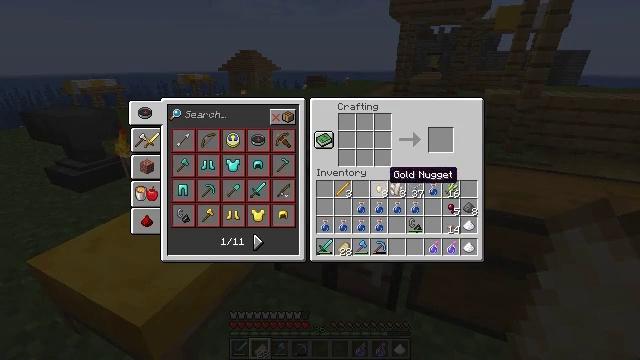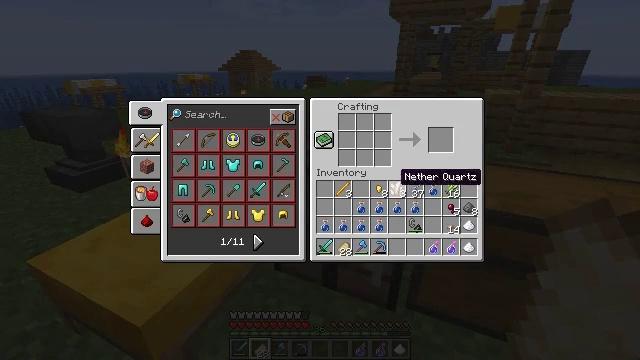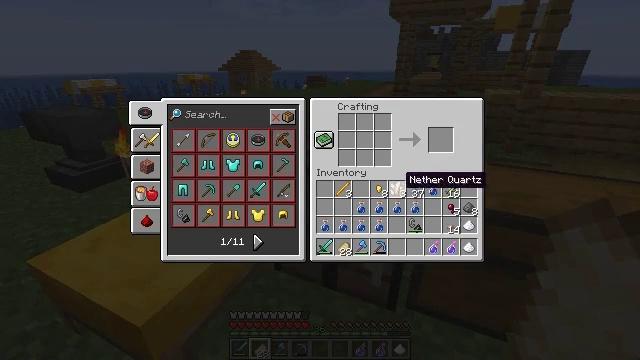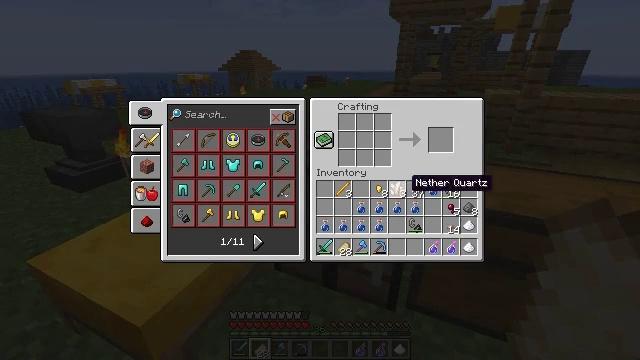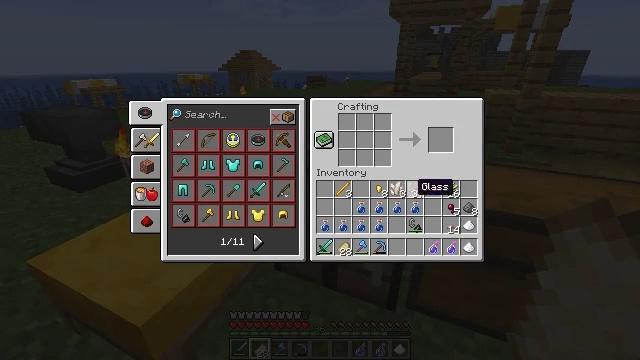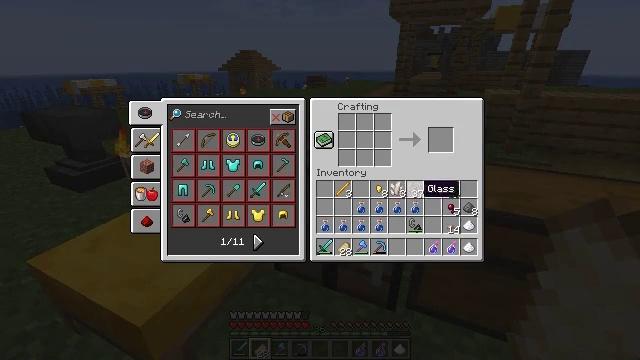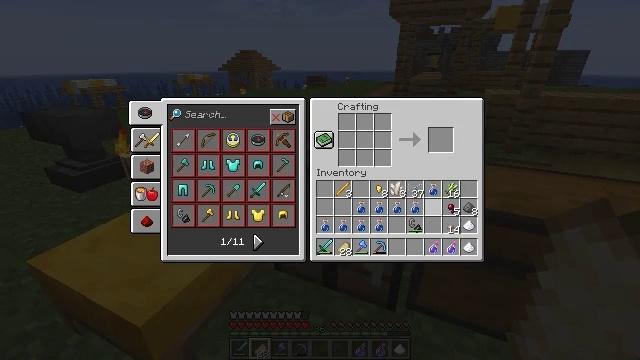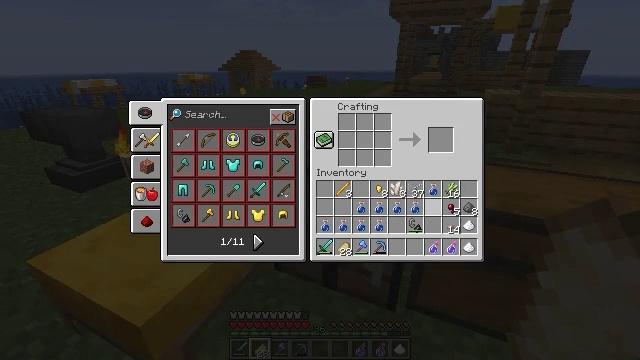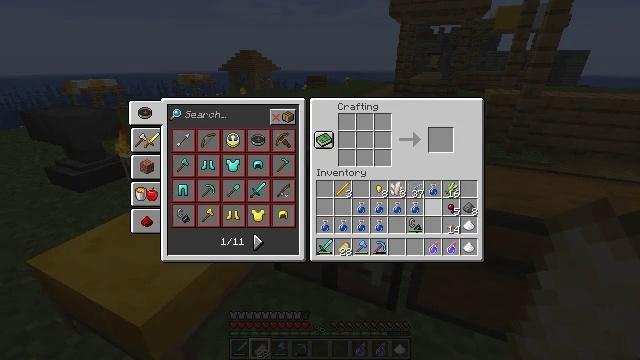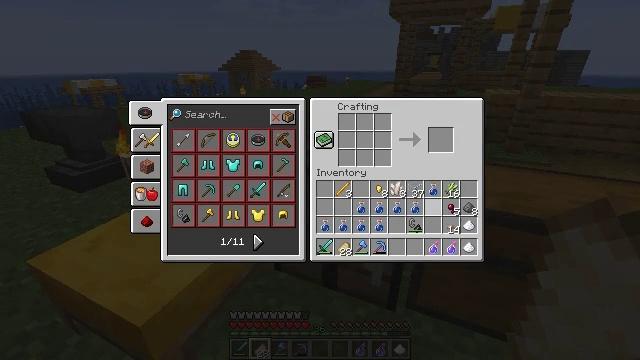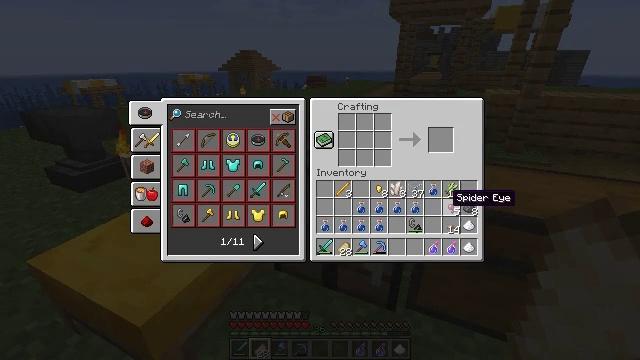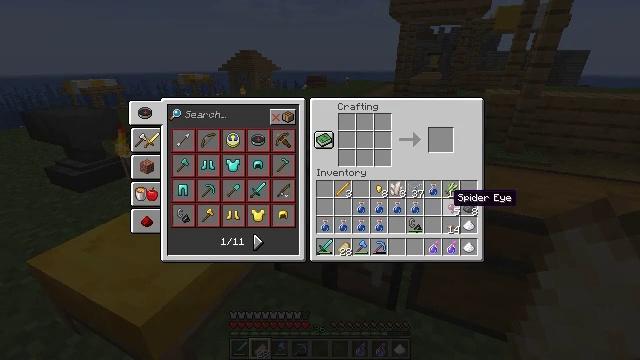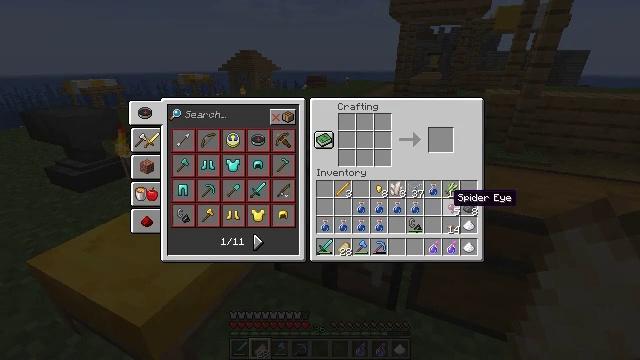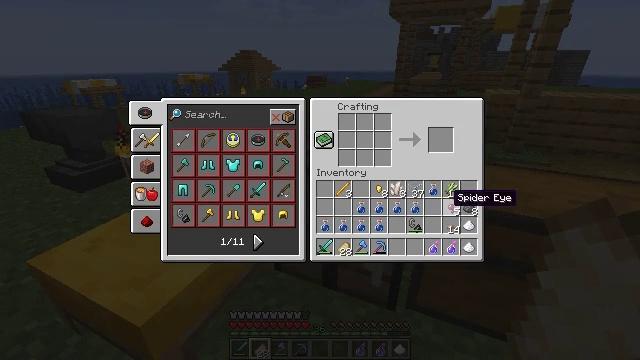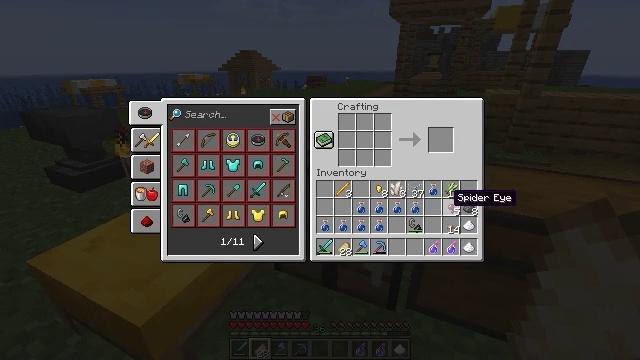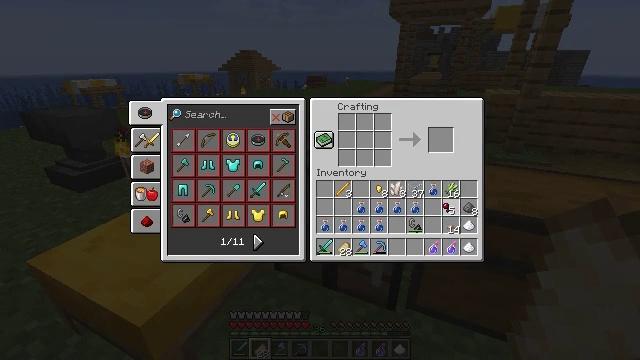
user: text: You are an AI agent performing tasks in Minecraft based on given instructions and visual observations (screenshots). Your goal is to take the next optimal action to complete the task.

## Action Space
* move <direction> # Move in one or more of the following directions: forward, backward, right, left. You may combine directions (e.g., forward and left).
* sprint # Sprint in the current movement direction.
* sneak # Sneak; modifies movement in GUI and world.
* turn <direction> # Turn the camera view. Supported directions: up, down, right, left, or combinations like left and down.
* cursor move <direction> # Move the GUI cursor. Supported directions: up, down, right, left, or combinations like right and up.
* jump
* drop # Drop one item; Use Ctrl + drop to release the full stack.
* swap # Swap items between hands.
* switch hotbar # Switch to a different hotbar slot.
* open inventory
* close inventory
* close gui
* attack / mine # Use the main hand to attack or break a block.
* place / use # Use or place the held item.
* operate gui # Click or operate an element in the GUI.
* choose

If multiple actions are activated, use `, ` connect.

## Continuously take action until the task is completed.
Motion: motion action
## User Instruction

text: Craft fermented spider eye in the crafting menu.
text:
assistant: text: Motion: cursor move right
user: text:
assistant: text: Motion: no_op
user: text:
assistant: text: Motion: no_op
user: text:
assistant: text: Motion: no_op
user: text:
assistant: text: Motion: no_op
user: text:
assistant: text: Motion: cursor move right
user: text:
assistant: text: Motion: no_op
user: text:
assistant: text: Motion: no_op
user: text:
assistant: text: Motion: no_op
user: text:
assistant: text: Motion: cursor move right
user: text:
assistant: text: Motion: no_op
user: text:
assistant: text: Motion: no_op
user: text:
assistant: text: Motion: no_op
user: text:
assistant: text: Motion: no_op
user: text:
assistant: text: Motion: operate gui
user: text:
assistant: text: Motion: operate gui
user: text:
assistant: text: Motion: no_op
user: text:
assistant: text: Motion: cursor move left and up
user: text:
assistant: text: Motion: cursor move left and up
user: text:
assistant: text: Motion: cursor move left and up
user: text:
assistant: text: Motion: cursor move left and up
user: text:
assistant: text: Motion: no_op
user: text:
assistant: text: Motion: cursor move left
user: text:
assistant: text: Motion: cursor move left
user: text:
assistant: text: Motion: no_op
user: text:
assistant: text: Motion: cursor move left
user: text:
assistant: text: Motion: no_op
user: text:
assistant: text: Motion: no_op
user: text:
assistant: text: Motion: no_op
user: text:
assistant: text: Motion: no_op